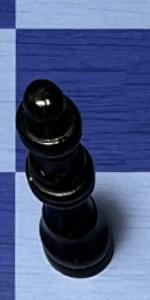
Label: Queen_Black